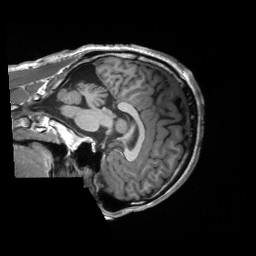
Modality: T1w
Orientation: sagittal
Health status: healthy
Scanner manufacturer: siemens
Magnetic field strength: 3 T
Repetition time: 2.3 s
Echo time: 0.00228 s